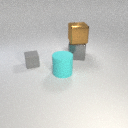
large cyan rubber cylinder in front of large gray metal cube